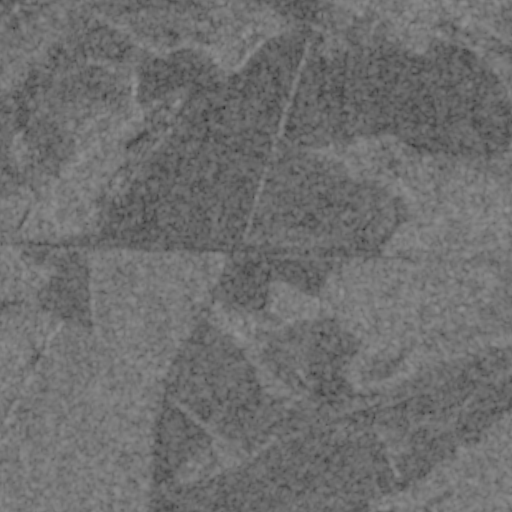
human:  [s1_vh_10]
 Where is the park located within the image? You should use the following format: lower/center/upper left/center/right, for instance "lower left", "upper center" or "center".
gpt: The park is located in the upper right of the image.
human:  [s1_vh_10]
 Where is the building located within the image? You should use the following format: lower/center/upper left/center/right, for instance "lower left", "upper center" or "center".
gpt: There is no building in the image.

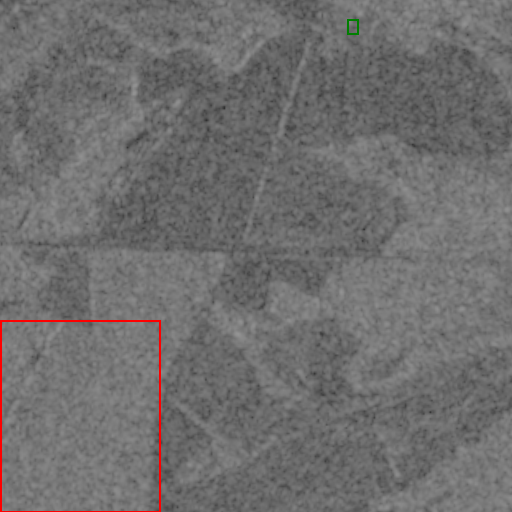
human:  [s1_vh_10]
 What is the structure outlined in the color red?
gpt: The structure outlined in red is a crop field.
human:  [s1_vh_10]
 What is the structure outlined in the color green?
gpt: The structure outlined in green is a park.
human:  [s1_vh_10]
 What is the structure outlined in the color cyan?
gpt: There is no cyan outline.